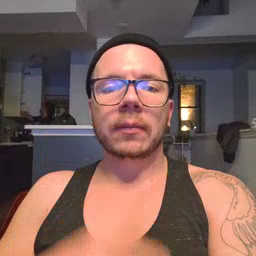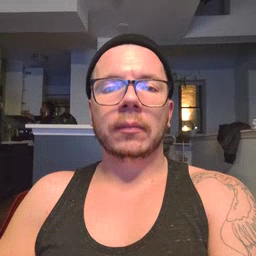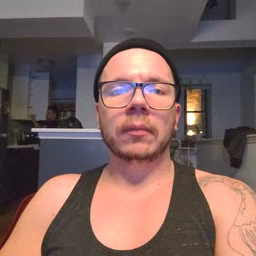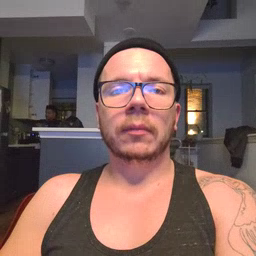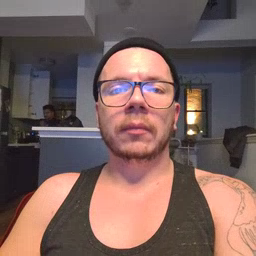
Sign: taste